Question:
As you can see Path can be referenced by multiple Tables and multiple records within those tables.
Points can also be referenced by two different tables.
1. I would like to delete a PathType however this gets complicated as a Path may be owned by more than one PathType so deleting the Path without checking how many references there are to it is out of the question.
2. Secondly, if this Path's only reference is the PathType I'm trying to delete then I will want to delete this Path and any records in PathPoints.
3. Lastly, if there are no other references on Point from any other records then this will also need to be deleted but only if its not used by any other object.
'DELETE PathType1.*, Path.*, PathPoints.*, Point.* FROM PathType1,Path,PathPoints,Point WHERE PathType1.ID = 1 AND PathType1.PATH = Path.ID AND (SELECT COUNT(*) FROM PathType1 WHERE PathType1.PATH = Path.ID) < 1 AND (SELECT COUNT(*) FROM PathType2 WHERE PathType2.PATH = Path.ID) = 0'
Obviously the above statement goes on but this isn't the right way about I don't think because if one fails then nothing is deleted...
I think that maybe it isn't possible to do what I'm attempting through one statement and I may have to iterate through each section and handle them based on the outcome. Not so efficient but I don't see any alternative at this time.
I hope this is clear. If you have any more questions or need any clarification then please do not hesitate to ask
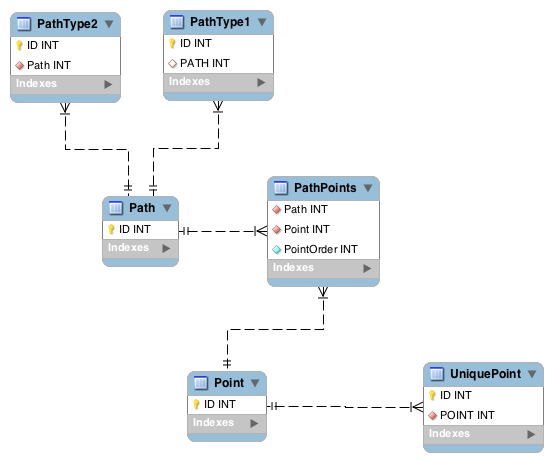
Answer: First there is no way I would do this in a query like that even if the database allowed it which most will not. This is an unmaintanable mess.
The preferred method is to create a transaction, then delete from one table at a time starting with the bottommost child table. Then commit the transaction. And of course have error handling so the entire transaction is riolled back if one delete fails to maintain data integrity. If I intended to do this repeatedly, I would do it in a stored proc.